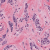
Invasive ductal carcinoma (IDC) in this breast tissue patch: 1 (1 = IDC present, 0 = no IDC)